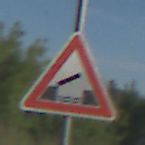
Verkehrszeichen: BeweglicheBruecke
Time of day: MorningAfternoon
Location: Outdoor (Nature)
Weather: Clear
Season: NotSpecified
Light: Natural